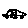
Label: car